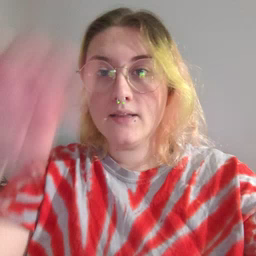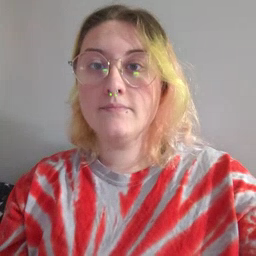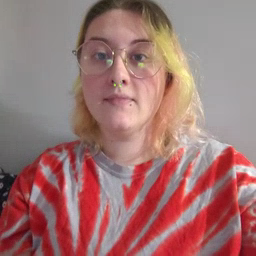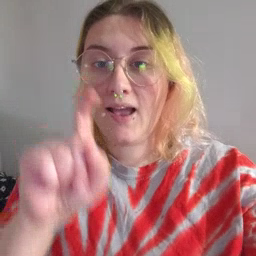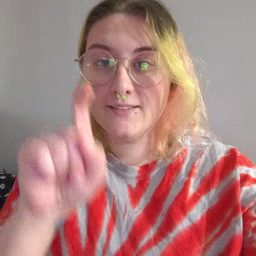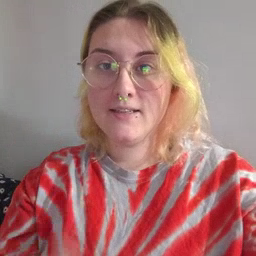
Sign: closet